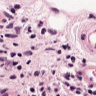
Metastatic tissue present: no